Question: '''
<ul class="contact">
<li class="first">Carnegie Mellon University</li>
<li>5000 Forbes Avenue, Pittsburgh, PA 15213</li>
</ul>
'''
=>
'''
<ul class="contact">
<li class="first">[univ]Carnegie Mellon University[/univ]</li>
<li>[address]5000 Forbes Avenue, Pittsburgh, PA 15213[/address]</li>
</ul>
'''
shows the semantic annotation process I'd like to go through for thousands of web pages. To make my intention clear, I'd like to download all these web pages and have them annotated with user-defined tags (e.g., 'univ', 'address'). The annotated pages will be used later for processing.
The most naive method I've been using is download the page, open the page file, edit the file with a text editor and save it. It's just too cumbersome.
A better approach I've been using is select the target text to be annotated from browser, inspect the target with tools like Firebug, edit the target text within the inspected view and save the edited page. This helps alleviate some burden, but still there's much room for improvement.
The ideal tool I'd like to have is one with which I can select the target text from the page within a browser, pick the corresponding annotation tag(preferably choosing from a tool bar which displays all tags available), and save the edited page with a single button.
If anyone knows such kind of tools, it would be great. But I doubt such a tool exists at all. Chances are I have to write such a tool myself. The question is, how should I get started? I have little web application developing experience.
Should I write a browser extension? Should I write a standalone application? In what language?
: A simpler version of the question can be found <URL>. A complete working solution is preferred. I assume this problem is no big deal for experienced web developers but it might really take a while for me and I need to implement the function as soon as possible.
: Also, I prefer a tool bar right after selection to a drop-down list after right click. I think the tool bar for chrome extension 'Diigo Web Collector' is quite cool.

What's more, a 'save' button is needed on the tool bar to save the edited page to default or user specified place on computer. The buttons on the tool bar should be in this order: 'univ' 'address' 'tag3' 'tag4' ... 'tagn' 'save'. The save button comes last.
: It seems impossible to download the edited page to local file system using Javascript. In either Chrome or Firefox, after we edit the source code of the page in the inspected view, there's a save button for us to save the edited page to local file system. How was that implemented? What I don't want about that save button is it always prompts for the directory to download the page. I'd like to make it a default directory with my own save button.
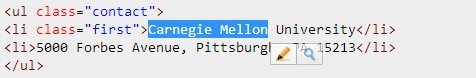
Answer: A chrome extension can automate this functionality, you can further extend this skeleton functionality for all possibilities.
The following skeleton adds a <URL> for right click event of mouse for selection event
A Menu is added to chrome browser and is activated when a selection is made as shown in this screen shot
## Context Menu Appearance after selection of text

-
# Demonstration
Look at <URL>, after installation of chrome extension it annotates with user-defined tags
### HTML Code Before

### HTML Code After Selection
Select a '<li>' text from output console of jsfiddle through context menu added to chrome browser,you can see DOM is also changed!

# Code Reference
### manifest.json
manifest file binds 'content script(s)' and 'background page(s)' to extension.
'''
{
"name": "Annotation Tool",
"description": "http://stackoverflow.com/questions/<PHONE>/web-page-source-annotation-tool",
"version": "1",
"manifest_version": 2,
"content_scripts": [
{
"matches": [
"<all_urls>"
],
"js": [
"myscript.js"
],
"all_frames": true
}
],
"permissions": [
"contextMenus",
"<all_urls>",
"tabs"
],
"background": {
"scripts": [
"background.js"
]
},
"icons": {
"16": "screen.png",
"48": "screen.png",
"128": "screen.png"
}
}
'''
### background.js
Create(s) Context menu and binds it to browser and activates context menu execution through message passing.
'''
var _selection_univ = chrome.contextMenus.create({
"title": "Add <univ> tag for %s ",
"id": "_selection_univ",
"onclick": reportclick,
"contexts": ["selection"]
}, function () {
console.log("Context Menu 2 Created");
});
var _selection_address = chrome.contextMenus.create({
"title": "Add <address> tag for %s ",
"id": "_selection_address",
"onclick": reportclick,
"contexts": ["selection"]
}, function () {
console.log("Context Menu 2 Created");
});
//Add number of variables here for your functionality
function reportclick(info, tab) {
switch (info.menuItemId) {
case "_selection_univ":
chrome.tabs.sendMessage(tab.id, "univ");//Notify Content Script for univ
break;
case "_selection_address":
chrome.tabs.sendMessage(tab.id, "address");//Notify Content Script for address
break;
default:
console.log("Handle default case..");
}
}
'''
### myscript.js
'''
//Handle DOM Changes here
chrome.extension.onMessage.addListener(function (message, sender, response) {
switch (message) {
//Hanlde [univ] tag
case "univ":
if (document.getSelection().baseNode != null) document.getSelection().baseNode.parentNode.innerHTML = "[univ]" + document.getSelection().baseNode.parentNode.innerHTML + "[/univ]";
break;
//Hanlde [address] tag
case "address":
if (document.getSelection().baseNode != null) document.getSelection().baseNode.parentNode.innerHTML = "[address]" + document.getSelection().baseNode.parentNode.innerHTML + "[/address]";
break;
default:
console.log("Handle default case..");
}
});
'''
# Further Extension
If you want to further add few more context menu(s)
1) create a variable for context menu as shown here in 'background.js'
'''
var _selection_Some_Tag = chrome.contextMenus.create({
"title": "Add [SOME TAG] tag for %s ",
"id": "_selection_univ",
"onclick": reportclick,
"contexts": ["selection"]
}, function () {
console.log("Context Menu for Some Tag Created");//In Call Back
});
'''
2) add a case for switch in background page as shown here
'''
case "_selection_your_case":
chrome.tabs.sendMessage(tab.id, "_your_tag_content"); //Notify Content Script for address
break;
'''
3) handle your custom tag in content scripts by adding code as shown here
'''
//Hanlde [your custom] tag
case "univ":
if (document.getSelection().baseNode != null) document.getSelection().baseNode.parentNode.innerHTML = "[your tag]" + document.getSelection().baseNode.parentNode.innerHTML + "[/your tag]";
break;
'''
# Testing and Loading Extension
Check <URL> for testing and extending this script.
# References
- <URL>
# EDIT 1
You can use following code of chrome extension for
- - -
To use this code use any of your fav icon(s) and put them in chrome directory for every tag '[univ]' and use corresponding names in 'css file' here
> background-image: url(chrome-extension:///YOUR_ICON_NAME.png);
### manifest.json
Registering 'css and java script' for 'annotation tool'.
'''
{
"name": "Annotation Tool",
"description": "http://stackoverflow.com/questions/<PHONE>/web-page-source-annotation-tool",
"version": "1",
"manifest_version": 2,
"content_scripts": [
{
"matches": [
"<all_urls>"
],
"css": [
"myscript.css"
],
"js": [
"jquery.js",
"myscript.js"
],
"all_frames": true
}
],
"permissions": [
"contextMenus",
"<all_urls>",
"tabs"
],
"icons": {
"16": "screen.png",
"48": "screen.png",
"128": "screen.png"
},
"web_accessible_resources": [
"icon1.png",
"icon2.png"
]
}
'''
### myscript.css
Binding Icons here.
'''
#root #univ {
display: inline-block;
z-index: 100000;
height: 22px;
width: 26px;
background-image: url(chrome-extension://__MSG_@@extension_id__/icon1.png);
}
#root #addr {
display: inline-block;
z-index: 100000;
height: 22px;
width: 26px;
background-image: url(chrome-extension://__MSG_@@extension_id__/icon2.png);
}
'''
### myscript.js
Code for updating selected text with custom tags.
'''
//Intialize counters to default values
clicking = false;
selecting = false;
//Set the toolbar to some invalid position so it will not appear unless a selection is made
var currentMousePos = {
x: -100,
y: -100
};
$(document).mousedown(function () {
//Click is started
clicking = true;
});
//Tool bar to add
$('body').append("<div id='root' style='position: absolute; left:" + currentMousePos.x + "px; top:" + currentMousePos.y + "px; display: block;'><a id='univ' href='javascript:void(0);'>&nbsp;</a><a id='addr' href='javascript:void(0);' >&nbsp;</a></div>");
$(document).mouseup(function (event) {
if (selecting) {
//He is selecting text
$("#root").attr("style", "position: absolute; left:" + currentMousePos.x + "px; top:" + currentMousePos.y + "px; display: block;");
} else {
//He just clicked
$("#root").attr("style", "display: none;");
}
//Reset counters
clicking = false;
selecting = false;
});
$(document).mousemove(function () {
if (clicking) {
//He did not simply click , but he is selecting some text
selecting = true;
//Track current position to put toolbar
currentMousePos.x = event.pageX;
currentMousePos.y = event.pageY;
}
});
$("div #addr").click(function () {
//Get Selected text
var selection = document.getSelection();
//Add your tags and prepare replacing content
var html = "[addr]" + selection + "[/addr]";
if (selection.getRangeAt && selection.rangeCount) {
//Chrome supports only one range fire fox supports multiple ranges
range = document.getSelection().getRangeAt(0);
//remove selection
range.deleteContents();
//Create a node
node = range.createContextualFragment(html);
//Add the custom node
range.insertNode(node);
}
});
$("div #univ").click(function () {
//Get Selected text
var selection = document.getSelection();
//Add your tags and prepare replacing content
var html = "[univ]" + selection + "[/univ]";
if (selection.getRangeAt && selection.rangeCount) {
//Chrome supports only one range fire fox supports multiple ranges
range = document.getSelection().getRangeAt(0);
//remove selection
range.deleteContents();
//Create a node
node = range.createContextualFragment(html);
//Add the custom node
range.insertNode(node);
}
});
'''
# Output1
Now You can replace any part of text

# Output 2
Replace any web page

# Saving file to chosen Location
It is possible to download the page using <URL>, but to a 'sand boxed' location.
## Sample Implementation on using pageCapture API
### manifest.json
'''
{
"name": "Page Capture Demo",
"description": "This demos Page Capture MHTML Functionality",
"permissions": [
"pageCapture"
],
"browser_action": {
"default_icon": "screen.png",
"default_popup": "popup.html"
},
"manifest_version": 2,
"version": "1"
}
'''
### popup.html
'''
<html>
<head>
<script src="popup.js"></script>
</head>
<body>
<div id="pushhere"></div>
</body>
</html>
'''
### popup.js
'''
function capture() {
chrome.tabs.query({
"active": true,
"currentWindow": true,
"status": "complete"
}, function (tabs) {
chrome.pageCapture.saveAsMHTML({
"tabId": tabs[0].id
}, function (data) {
var reader = new FileReader();
reader.onload = function (eventt) {
console.log(eventt.target.result);
document.getElementById('pushhere').innerHTML = eventt.target.result;
//window.open(eventt.target.result);
};
reader.readAsText(data);
//window.open(data);
});
});
}
window.onload = capture;
'''
Test this code using steps above by picking your icons of choice, hope this helps :)
# Edit 2
- 'images''js''css'- -